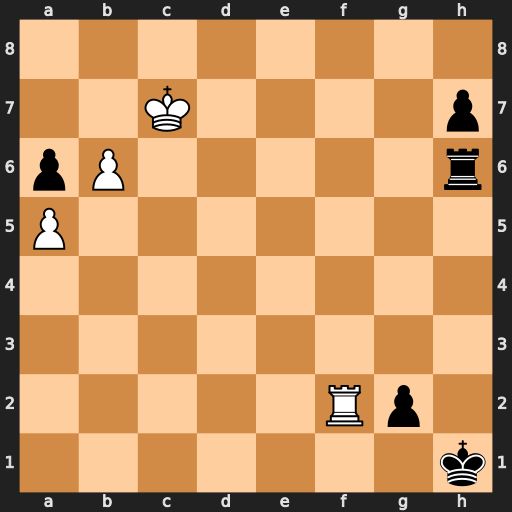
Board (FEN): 8/2K4p/pP5r/P7/8/8/5Rp1/7k
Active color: w
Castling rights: -
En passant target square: -
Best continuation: Rxg2 Kxg2 b7